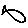
Label: fish